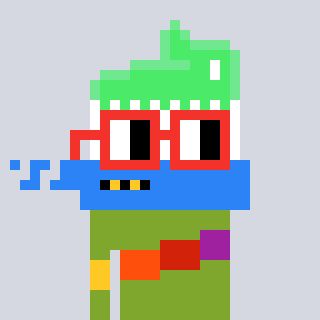
a pixel art character with square red glasses, a toothbrush-shaped head and a slimegreen-colored body on a cool background